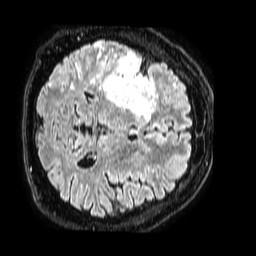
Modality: FLAIR
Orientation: axial
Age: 50
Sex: male
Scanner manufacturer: philips
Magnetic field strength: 1.5 T
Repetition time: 4.8 s
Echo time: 0.3 s